Question: Sorry for the vagueness of my questions here, but I wanted to know if it was possible to login into this website <URL> through an a native phone app?
I've seen many apps which access data for the Oyster Card but there is no API for them to access this data and can only think they've logged into the website using the users details then extracting the necessary text to display within their app.
Here is a sample app alongside what the actual website looks like once logged in;

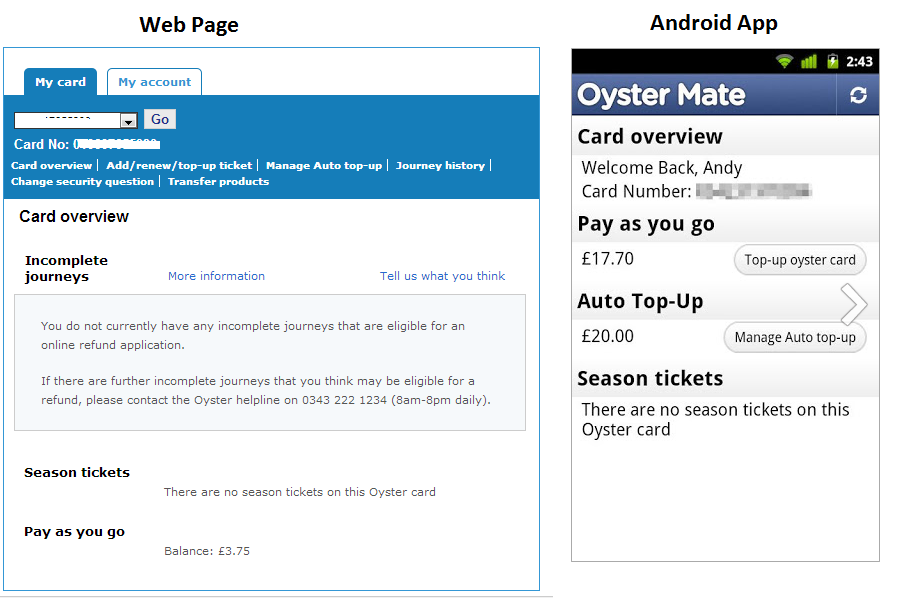
Answer: Sure it is, here is an example using WebView:
'''
webview.getSettings().setJavaScriptEnabled(true);
webview.loadUrl("https://oyster.tfl.gov.uk/oyster/entry.do");
webview.setWebViewClient(new WebViewClient() {
public void onPageFinished(WebView view, String url) {
view.loadUrl("javascript:document.getElementsByName('j_username')[0].value = '"+ausername+"'");
view.loadUrl("javascript:document.getElementsByName('j_password')[0].value = '"+apassword+"'");
view.loadUrl("javascript:document.forms[0].submit()");
}
});
'''
This will show the common desktop version of the website but if you want a dedicated app for the site, it would be preferable with some sort of API for the site. Without an API, you are left with either the common desktop website, or DOM manipulation of the received html using regular HTTP requests.